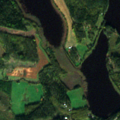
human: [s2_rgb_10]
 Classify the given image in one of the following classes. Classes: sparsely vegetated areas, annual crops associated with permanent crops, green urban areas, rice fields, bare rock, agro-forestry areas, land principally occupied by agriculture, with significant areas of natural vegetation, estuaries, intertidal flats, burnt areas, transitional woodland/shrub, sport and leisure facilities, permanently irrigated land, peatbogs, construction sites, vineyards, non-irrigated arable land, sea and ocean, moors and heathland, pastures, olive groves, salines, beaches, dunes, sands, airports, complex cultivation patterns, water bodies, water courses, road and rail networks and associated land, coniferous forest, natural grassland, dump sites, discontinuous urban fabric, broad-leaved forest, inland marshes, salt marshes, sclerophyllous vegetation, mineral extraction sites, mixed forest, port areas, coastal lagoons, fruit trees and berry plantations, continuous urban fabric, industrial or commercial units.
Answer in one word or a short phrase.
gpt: coniferous forest, mixed forest, transitional woodland/shrub, water bodies